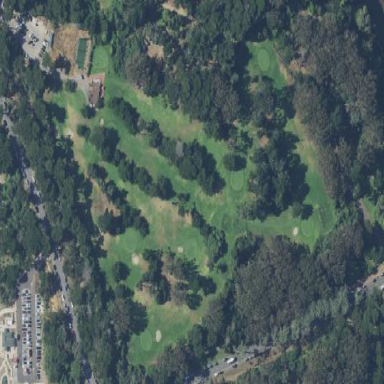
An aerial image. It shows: Golf course with grass surface.